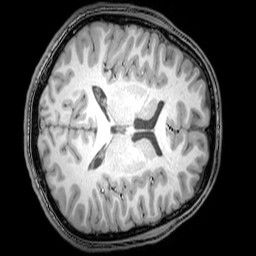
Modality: T1w
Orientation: axial
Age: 25
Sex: male
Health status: healthy
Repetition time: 0.081 s
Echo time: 0.037 s